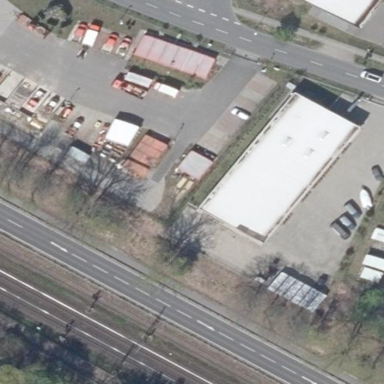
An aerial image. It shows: Retail building.